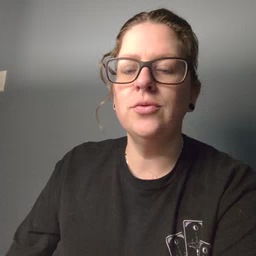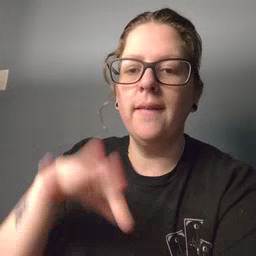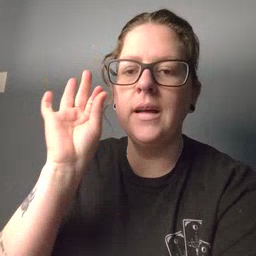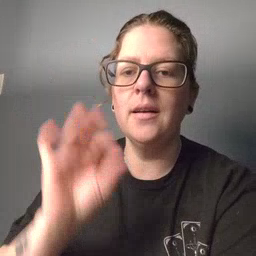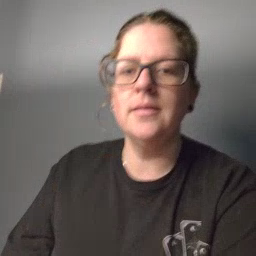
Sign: find